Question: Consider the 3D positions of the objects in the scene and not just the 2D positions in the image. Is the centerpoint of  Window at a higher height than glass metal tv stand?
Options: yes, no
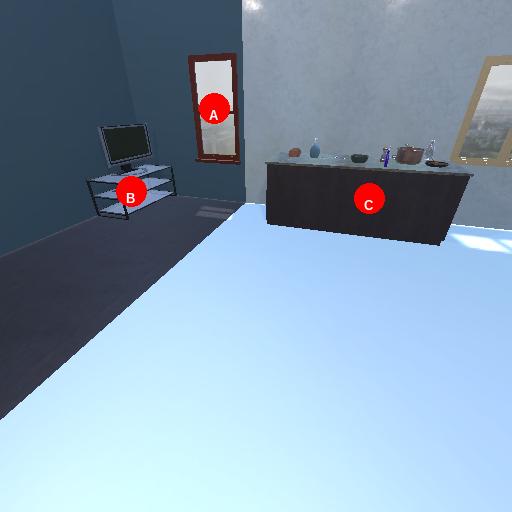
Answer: yes